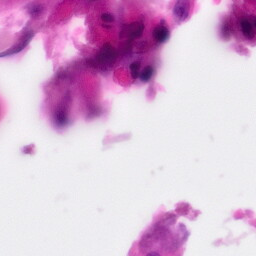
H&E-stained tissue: Pancreatic